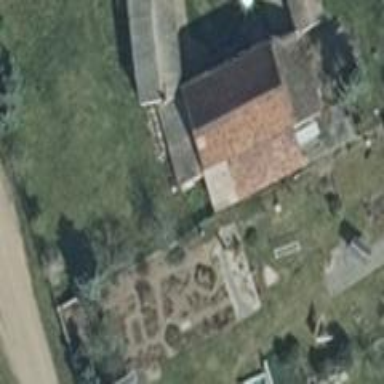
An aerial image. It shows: Barn.